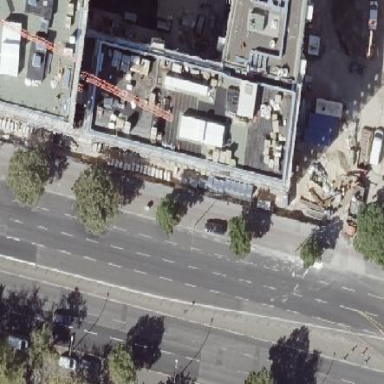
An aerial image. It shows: Office building with flat roof.